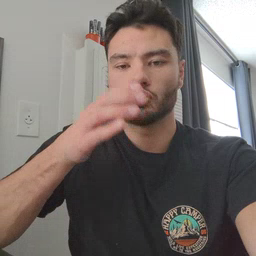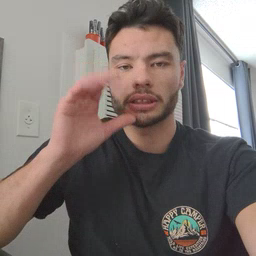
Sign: drink